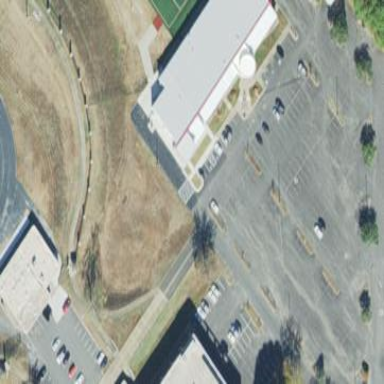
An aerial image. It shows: Asphalt parking area.